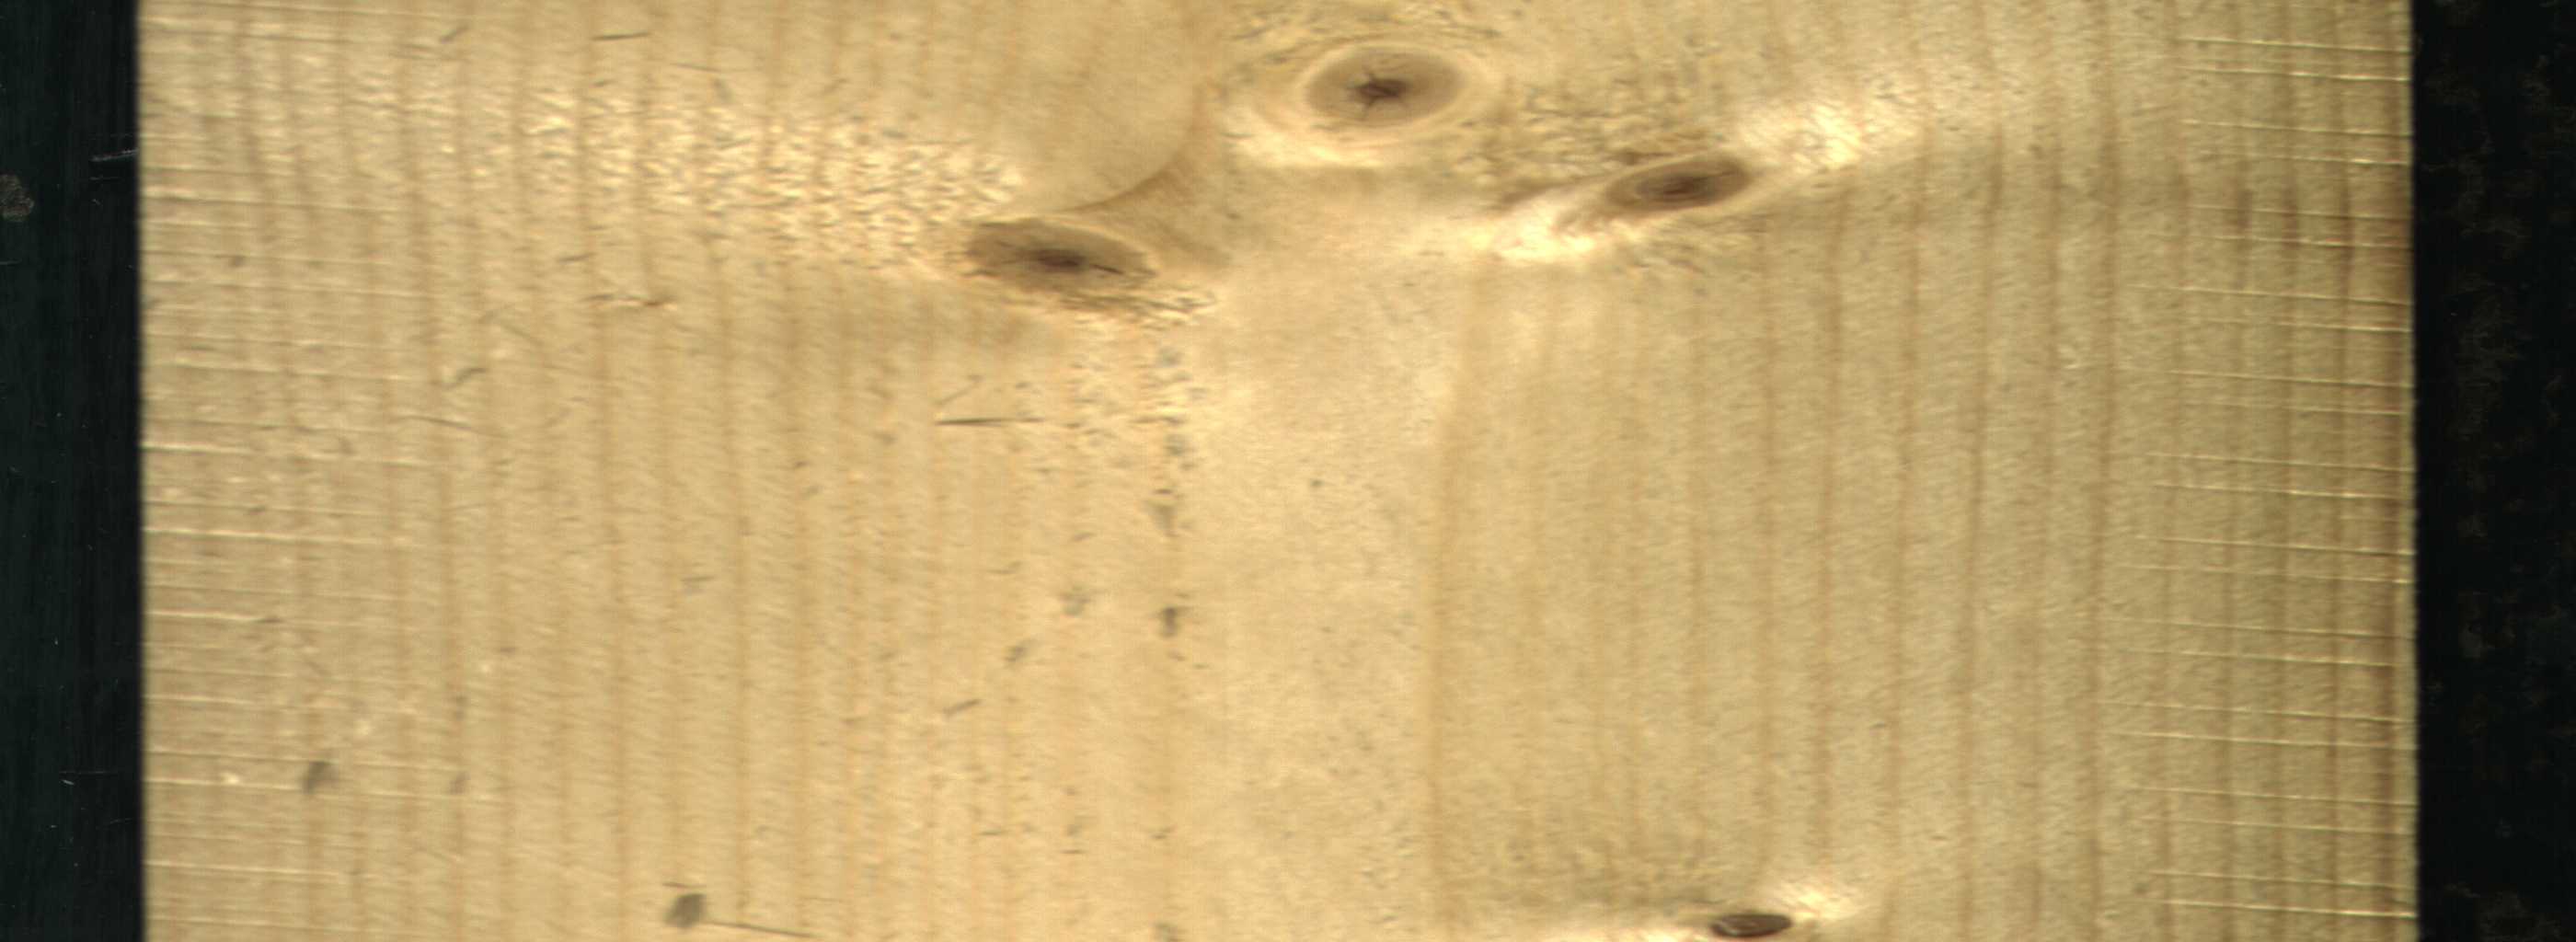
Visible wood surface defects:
Live_Knot
Live_Knot
Live_Knot
Live_Knot